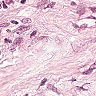
Metastatic tissue present: yes